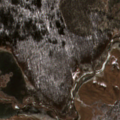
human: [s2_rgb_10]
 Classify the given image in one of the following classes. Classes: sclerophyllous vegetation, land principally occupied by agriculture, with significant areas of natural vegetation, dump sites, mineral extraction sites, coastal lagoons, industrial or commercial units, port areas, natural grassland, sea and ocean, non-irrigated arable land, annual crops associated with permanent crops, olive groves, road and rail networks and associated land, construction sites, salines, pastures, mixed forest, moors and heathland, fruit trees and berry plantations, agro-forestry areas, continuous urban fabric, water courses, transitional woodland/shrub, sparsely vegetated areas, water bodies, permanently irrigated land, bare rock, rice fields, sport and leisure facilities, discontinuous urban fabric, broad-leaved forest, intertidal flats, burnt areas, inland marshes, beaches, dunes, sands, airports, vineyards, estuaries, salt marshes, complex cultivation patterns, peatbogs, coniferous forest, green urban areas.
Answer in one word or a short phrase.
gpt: discontinuous urban fabric, pastures, mixed forest, transitional woodland/shrub, inland marshes